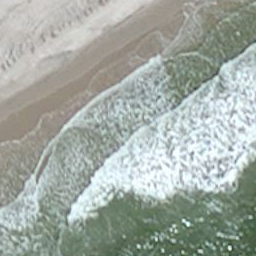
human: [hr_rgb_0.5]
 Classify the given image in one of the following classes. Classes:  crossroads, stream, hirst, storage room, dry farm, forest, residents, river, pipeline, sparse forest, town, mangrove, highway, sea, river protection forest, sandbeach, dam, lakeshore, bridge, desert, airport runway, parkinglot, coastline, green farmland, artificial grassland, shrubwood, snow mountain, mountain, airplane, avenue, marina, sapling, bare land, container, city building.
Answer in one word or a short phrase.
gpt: coastline